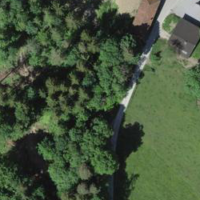
EUNIS habitat code: 44
Species observed at this site:
Salamandra salamandra
Calopteryx virgo